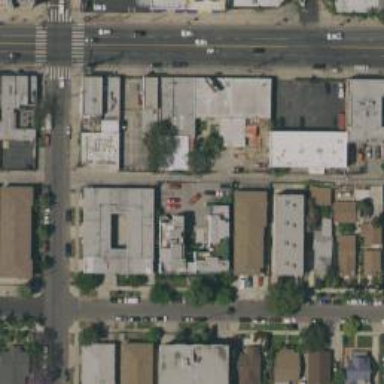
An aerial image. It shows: Alley classified as service road.